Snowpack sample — Snodgrass Mountain, Crested Butte, Colorado (2/4/25, 12:06 PM MST)
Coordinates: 38.923, -106.968
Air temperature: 35 °F
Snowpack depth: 80 cm
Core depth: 40 cm
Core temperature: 32 °F
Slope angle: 14°, slope face: 78°
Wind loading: low
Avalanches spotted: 0
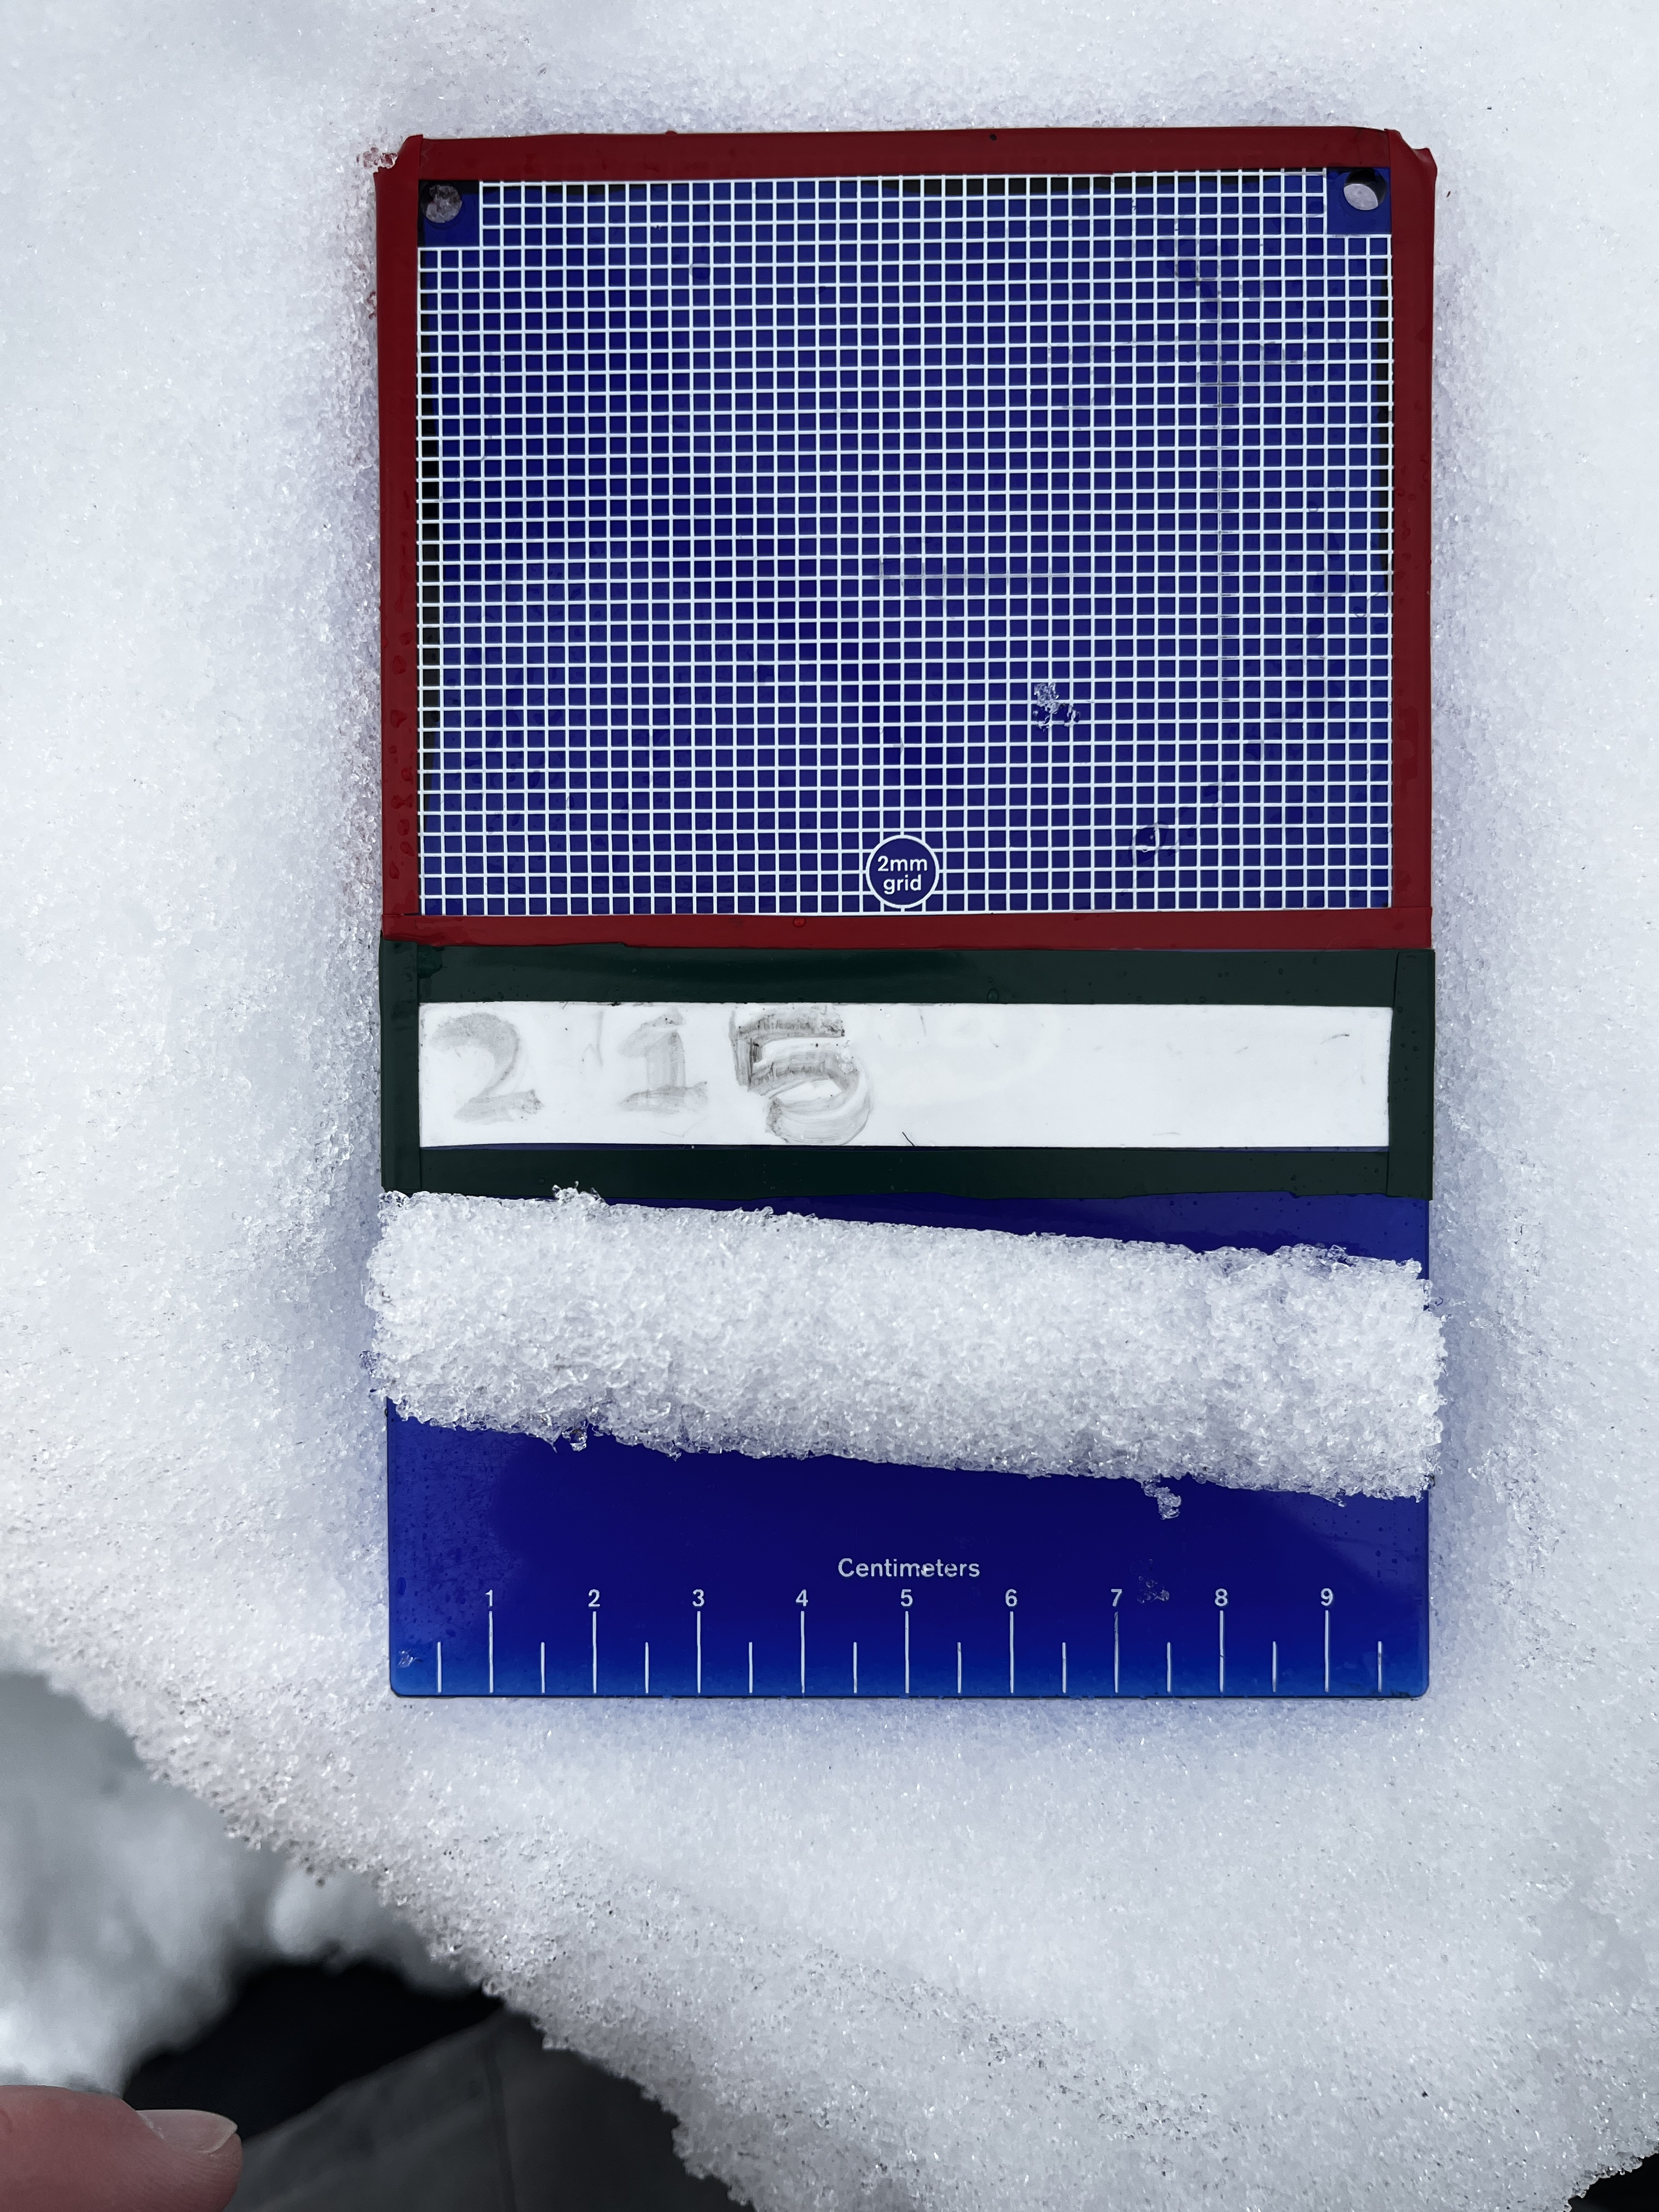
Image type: crystal_card
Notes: No avalanches nearby, unusually warm weather for the last month reported by residents, Collected 25 yards from treeline